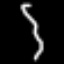
Label: squiggle